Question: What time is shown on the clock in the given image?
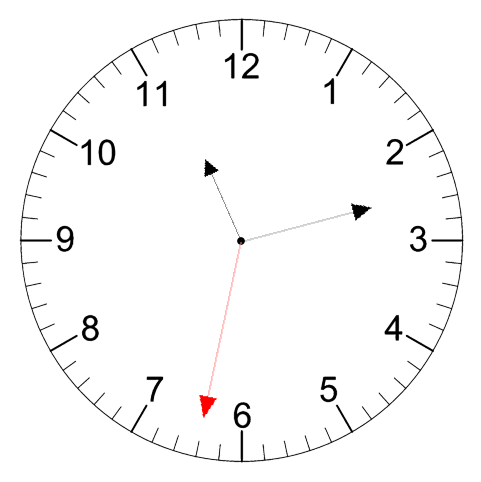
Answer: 11:12:32